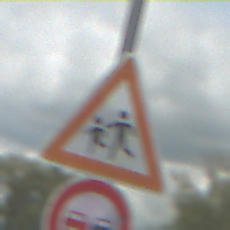
Verkehrszeichen: KinderRechts
Zusatzzeichen unten: Ueberholverbot
Umgebung: Outdoor, Suburban
Tageszeit: Midday
Wetter: PartlyCloudy
Licht: Natural
Jahreszeit: Summer
Kontrast: HighContrast